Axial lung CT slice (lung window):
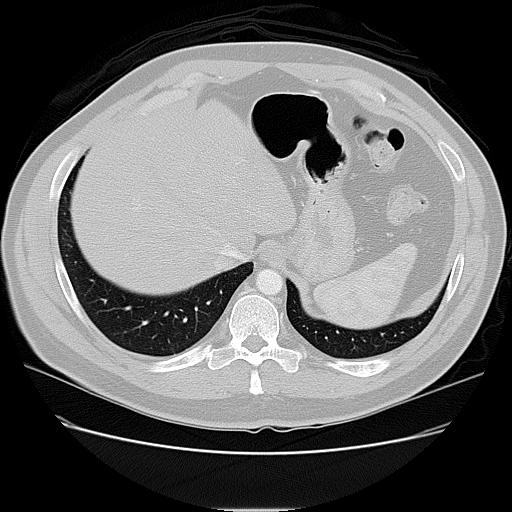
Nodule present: no